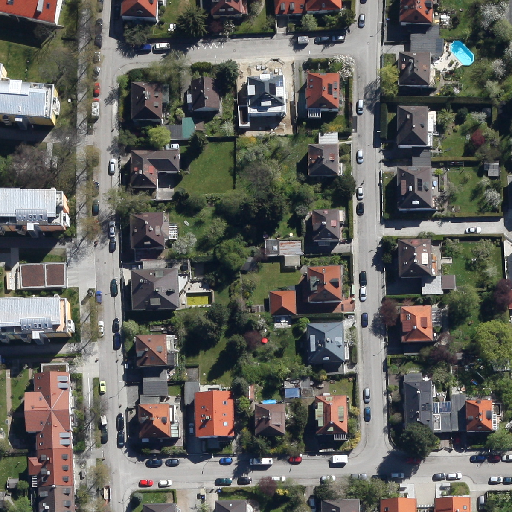
Referring expression: vehicle driving on the road